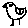
Label: bird